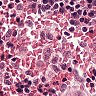
Metastatic tissue present: no